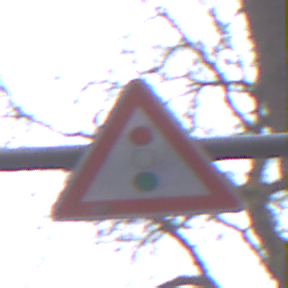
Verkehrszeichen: Lichtzeichenanlage
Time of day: MorningAfternoon
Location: Outdoor (Nature)
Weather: Overcast
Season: Autumn
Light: Natural